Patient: sex F, age 40
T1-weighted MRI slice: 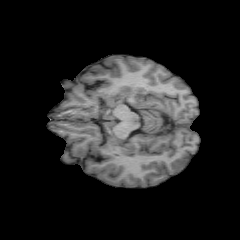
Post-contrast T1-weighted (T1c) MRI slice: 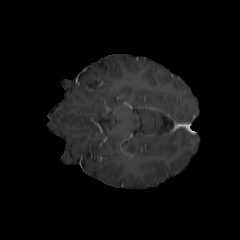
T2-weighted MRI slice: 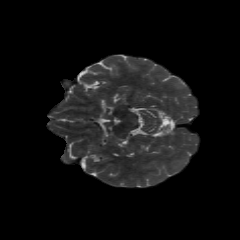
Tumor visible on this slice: no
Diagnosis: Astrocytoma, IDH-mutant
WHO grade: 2